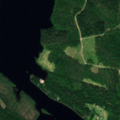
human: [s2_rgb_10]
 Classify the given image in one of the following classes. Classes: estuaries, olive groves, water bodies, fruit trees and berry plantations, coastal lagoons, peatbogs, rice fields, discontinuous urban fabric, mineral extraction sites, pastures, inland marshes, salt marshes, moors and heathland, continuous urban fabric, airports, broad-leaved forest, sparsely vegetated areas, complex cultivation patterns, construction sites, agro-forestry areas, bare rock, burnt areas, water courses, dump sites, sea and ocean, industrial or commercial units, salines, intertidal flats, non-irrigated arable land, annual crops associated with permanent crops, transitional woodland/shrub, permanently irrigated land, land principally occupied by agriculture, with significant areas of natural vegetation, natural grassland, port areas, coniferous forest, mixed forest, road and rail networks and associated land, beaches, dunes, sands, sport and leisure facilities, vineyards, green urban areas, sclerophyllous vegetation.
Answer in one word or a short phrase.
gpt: coniferous forest, mixed forest, water bodies